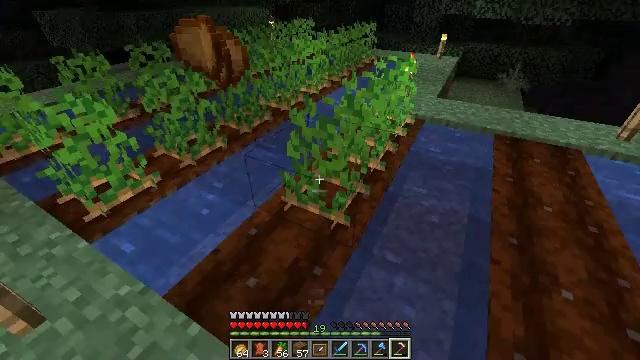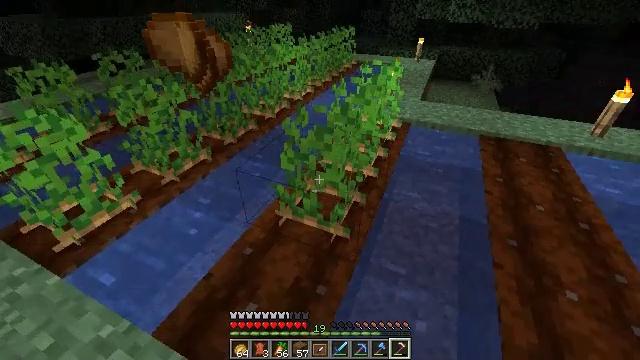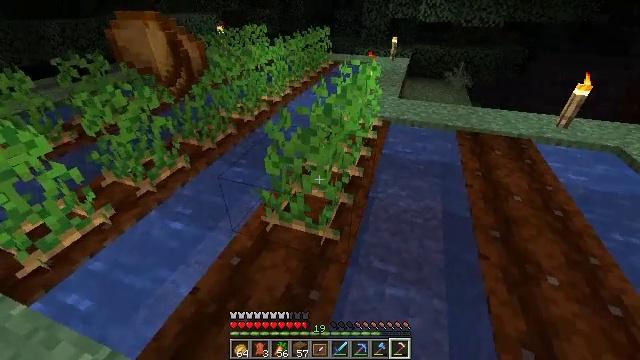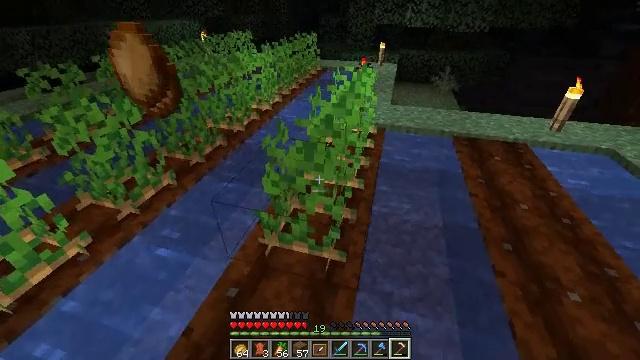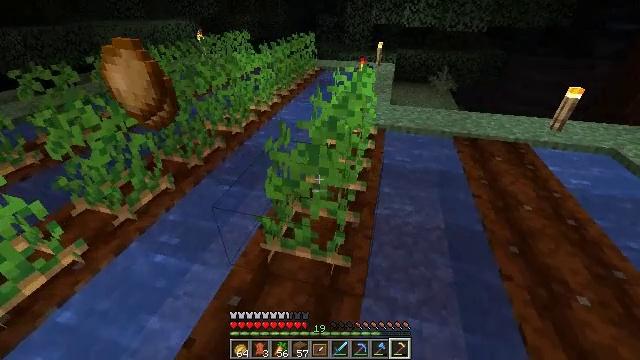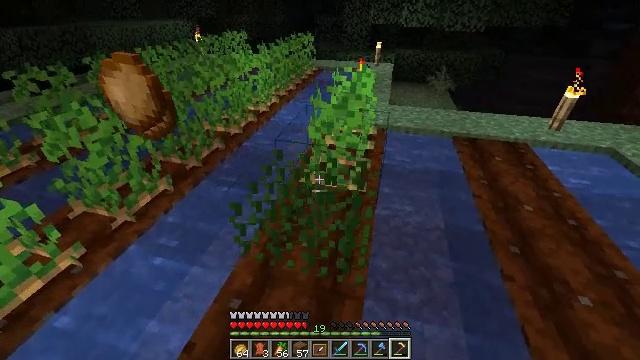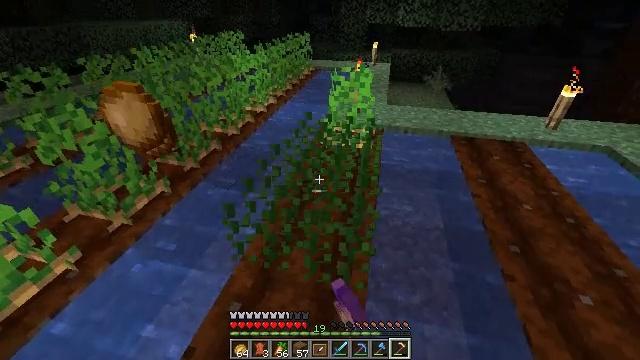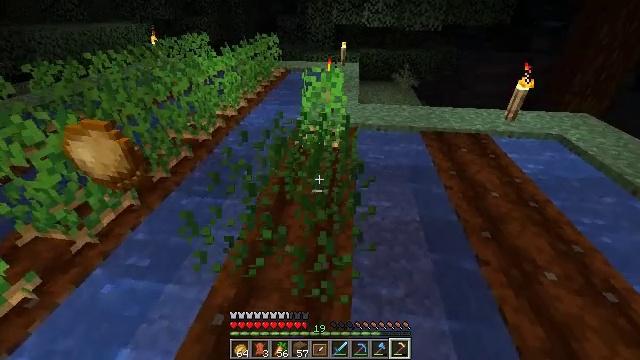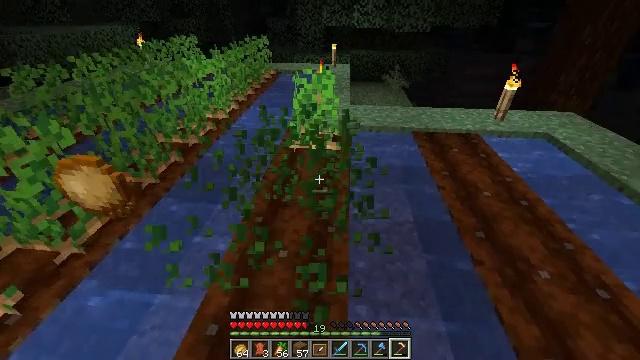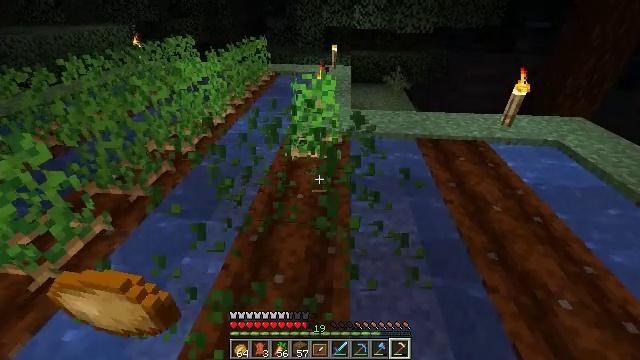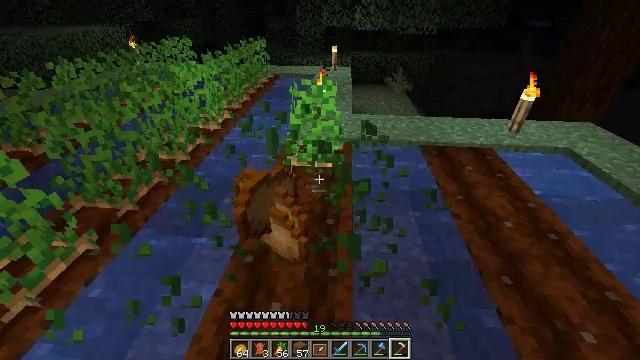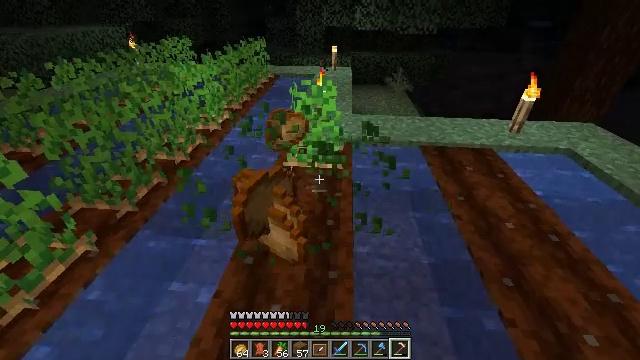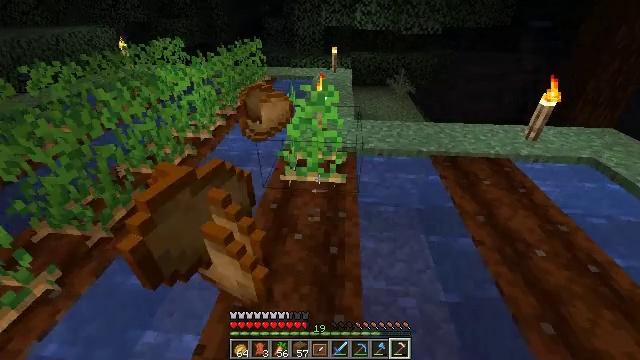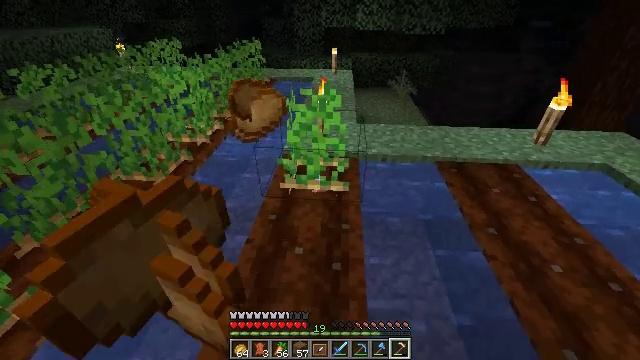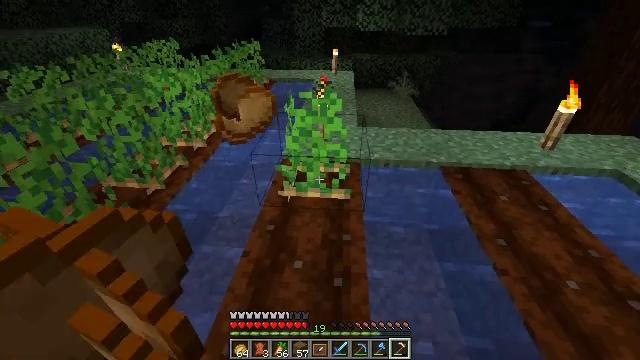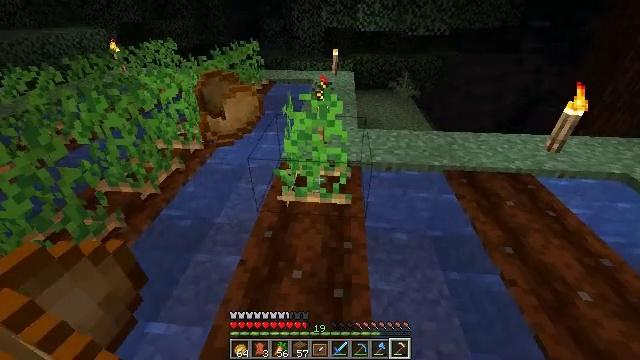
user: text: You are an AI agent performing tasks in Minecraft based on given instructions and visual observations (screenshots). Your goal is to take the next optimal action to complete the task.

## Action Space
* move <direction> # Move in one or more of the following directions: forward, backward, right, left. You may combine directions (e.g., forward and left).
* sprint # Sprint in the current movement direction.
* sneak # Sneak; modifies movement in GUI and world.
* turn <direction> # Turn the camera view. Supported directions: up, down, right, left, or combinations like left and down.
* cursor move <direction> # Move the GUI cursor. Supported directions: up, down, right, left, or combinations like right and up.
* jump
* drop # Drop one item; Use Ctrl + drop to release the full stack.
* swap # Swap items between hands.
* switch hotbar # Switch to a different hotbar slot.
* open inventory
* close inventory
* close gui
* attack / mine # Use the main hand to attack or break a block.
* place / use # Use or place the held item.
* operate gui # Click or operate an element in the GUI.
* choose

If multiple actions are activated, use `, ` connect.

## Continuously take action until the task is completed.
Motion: motion action
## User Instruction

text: Harvest potatoes.
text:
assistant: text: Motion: move forward and move left, turn right
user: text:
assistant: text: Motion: move forward, turn right
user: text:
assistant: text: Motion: turn right
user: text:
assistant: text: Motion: no_op
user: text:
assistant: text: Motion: attack / mine
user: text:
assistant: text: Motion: attack / mine
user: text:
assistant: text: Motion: turn right, attack / mine
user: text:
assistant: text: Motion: move forward, turn right
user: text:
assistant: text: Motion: move forward
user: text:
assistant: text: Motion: move forward
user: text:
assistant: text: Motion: move forward
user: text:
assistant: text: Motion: move forward
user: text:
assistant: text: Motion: move forward
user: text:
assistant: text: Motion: no_op
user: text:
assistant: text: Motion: no_op
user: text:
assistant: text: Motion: no_op
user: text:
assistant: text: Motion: no_op
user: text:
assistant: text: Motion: no_op
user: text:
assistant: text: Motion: no_op
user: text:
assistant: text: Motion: attack / mine
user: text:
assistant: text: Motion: attack / mine
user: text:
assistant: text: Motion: no_op
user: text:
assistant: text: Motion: move forward
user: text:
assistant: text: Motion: move forward
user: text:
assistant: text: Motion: move forward
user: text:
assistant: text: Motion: move forward
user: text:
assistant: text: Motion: move forward
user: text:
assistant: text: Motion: move forward
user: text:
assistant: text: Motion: move forward
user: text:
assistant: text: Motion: move forward